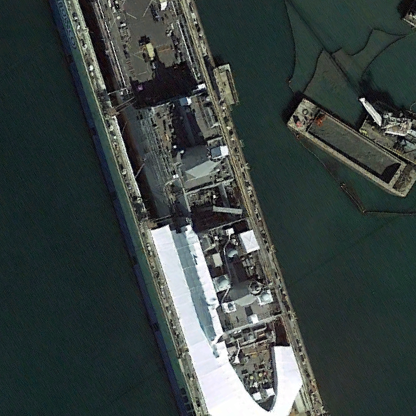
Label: combat